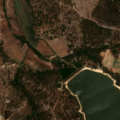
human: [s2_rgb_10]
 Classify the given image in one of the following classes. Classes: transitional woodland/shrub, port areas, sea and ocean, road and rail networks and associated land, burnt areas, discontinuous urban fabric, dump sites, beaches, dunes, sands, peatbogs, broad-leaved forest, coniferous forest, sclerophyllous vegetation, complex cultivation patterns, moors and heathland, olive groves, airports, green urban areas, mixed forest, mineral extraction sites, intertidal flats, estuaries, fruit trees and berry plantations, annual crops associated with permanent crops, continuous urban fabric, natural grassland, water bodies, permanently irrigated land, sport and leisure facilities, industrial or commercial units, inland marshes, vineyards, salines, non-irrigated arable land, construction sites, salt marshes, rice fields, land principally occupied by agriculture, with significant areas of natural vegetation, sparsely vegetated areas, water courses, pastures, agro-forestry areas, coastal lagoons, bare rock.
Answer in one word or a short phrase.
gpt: permanently irrigated land, complex cultivation patterns, agro-forestry areas, mixed forest, water bodies